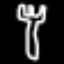
Label: fork